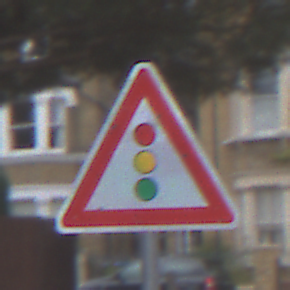
Verkehrszeichen: Lichtzeichenanlage
Umgebung: Outdoor, Urban
Tageszeit: MorningAfternoon
Wetter: Overcast
Licht: Natural
Jahreszeit: NotSpecified
Kontrast: LowContrast